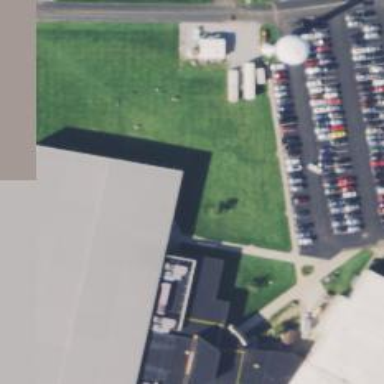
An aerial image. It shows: University building with gabled roof.